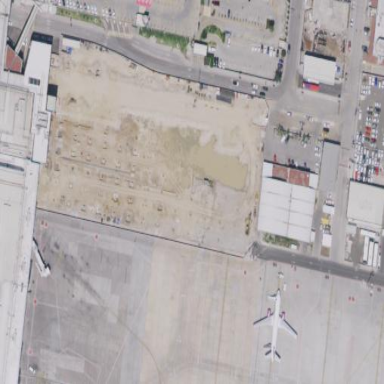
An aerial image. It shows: Terminal building located at airport.